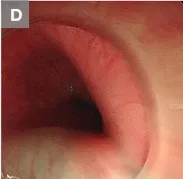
Images of the embedded foreign body in the esophagus, and extraction via endoscopic submucosal dissection in Case 2. (D) Mixture fluid was injected around the mucosal protrusion.
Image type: endoscopy (airway_endoscopy)